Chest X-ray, AP view. Patient: 35 years old, sex F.
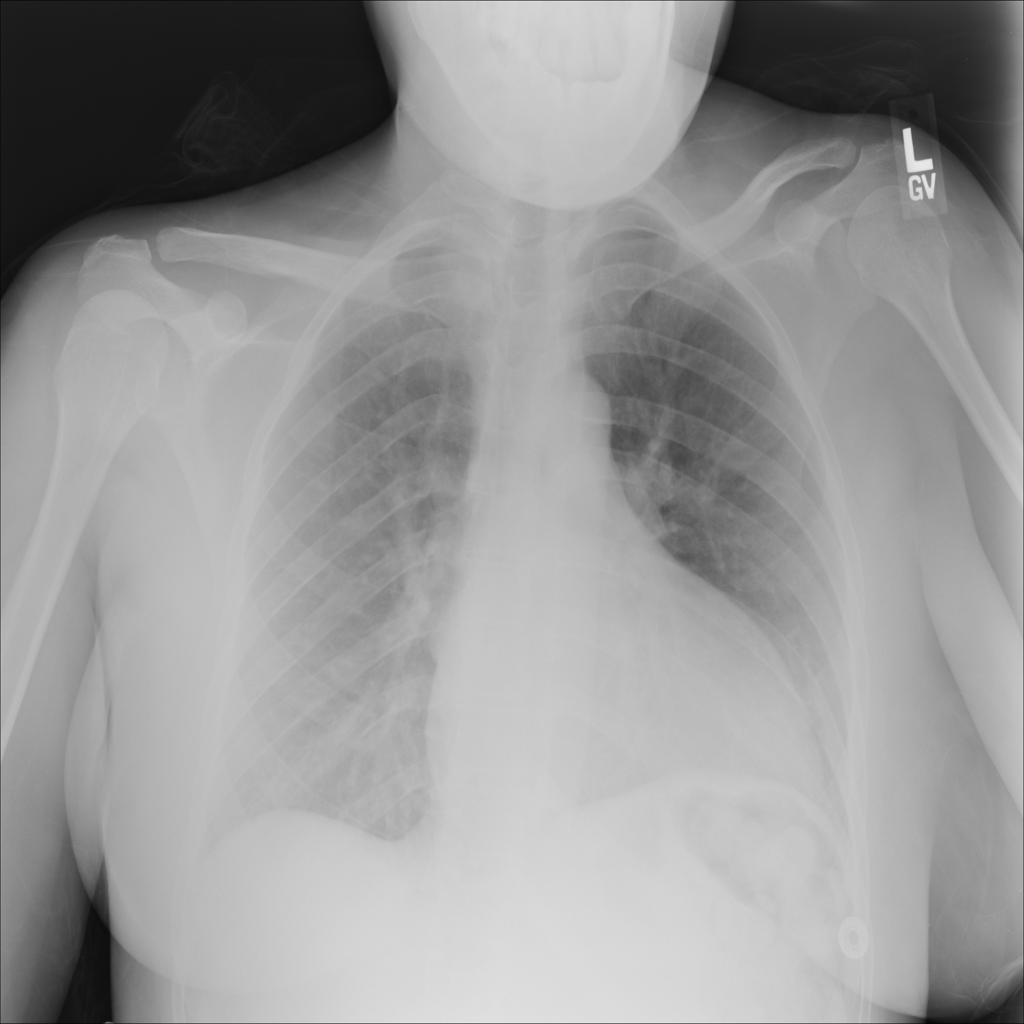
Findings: Cardiomegaly